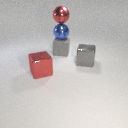
large red metal sphere above large gray rubber cube